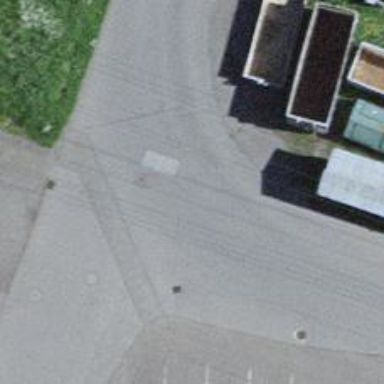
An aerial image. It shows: Asphalt residential road with driveway.